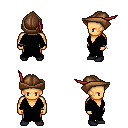
a pixel art fantasy rpg character, male body template, human, tanned skin, black robe, white pants, light blonde short mohawk hairstyle, leather cap, bracelets, black shoes, four views (front, back, left, right), 2x2 character sprite sheet, small pixel art, hard edges, no anti-aliasing